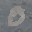
Label: 0